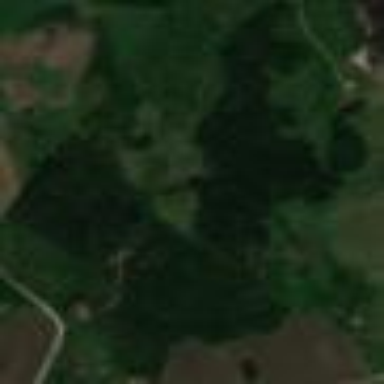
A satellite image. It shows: Mixed leaf woodland.